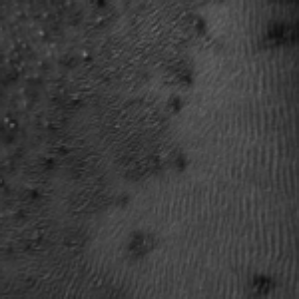
Label: frost